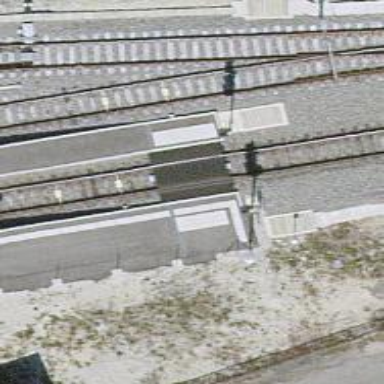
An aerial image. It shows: Railway crossing.